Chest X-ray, AP view. Patient: 23 years old, sex M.
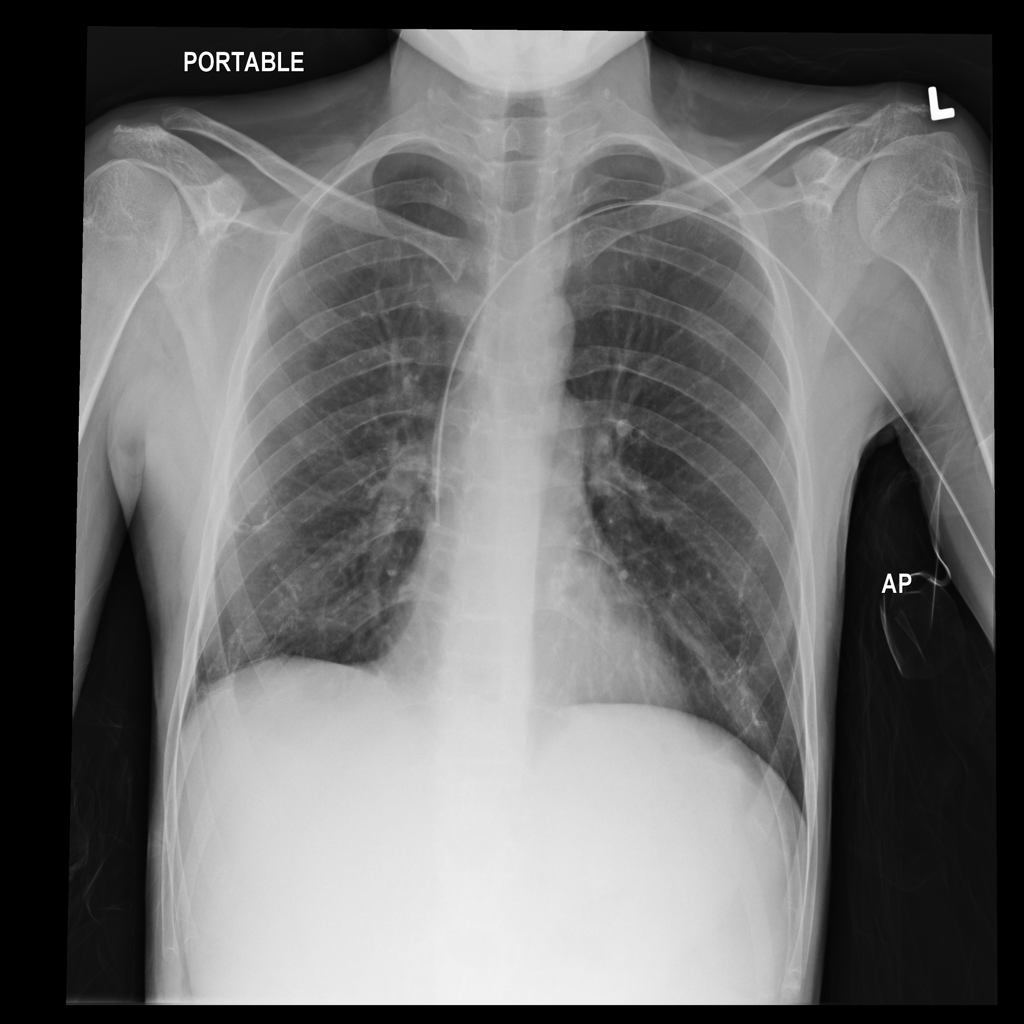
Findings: Infiltration